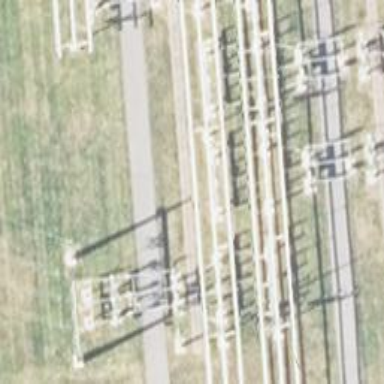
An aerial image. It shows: Power line with 3 cables. The line type is busbar.